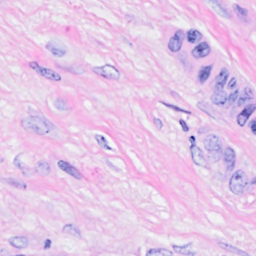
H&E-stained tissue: Breast